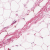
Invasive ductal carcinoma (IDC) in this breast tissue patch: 0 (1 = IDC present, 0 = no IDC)